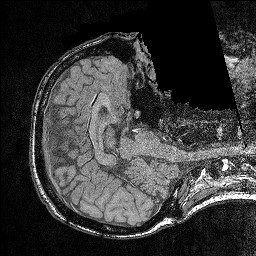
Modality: FLASH
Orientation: axial
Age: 26
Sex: male